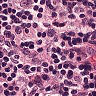
Metastatic tissue present: no